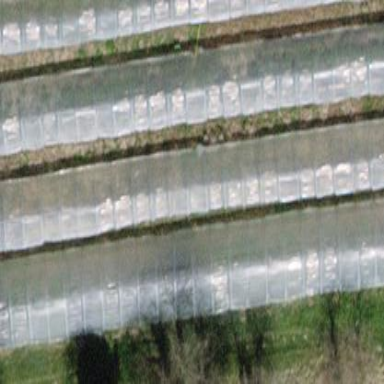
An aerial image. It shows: Greenhouse.